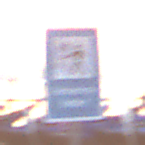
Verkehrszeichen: Verkehrshelfer
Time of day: SunriseSunset
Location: Outdoor (Urban)
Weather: Clear
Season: NotSpecified
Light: Natural